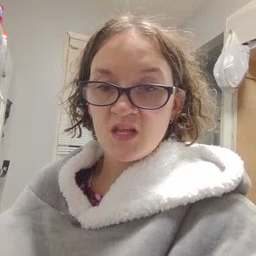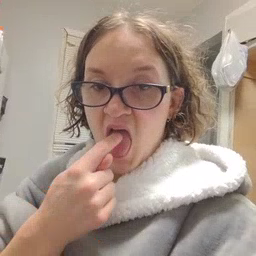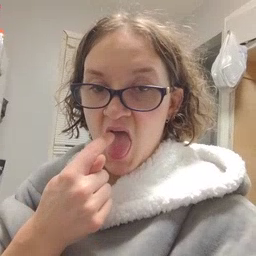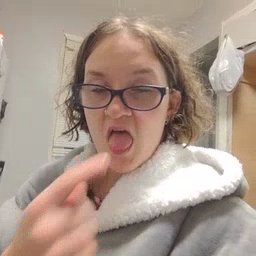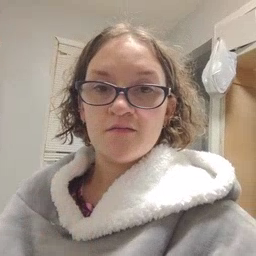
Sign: yucky